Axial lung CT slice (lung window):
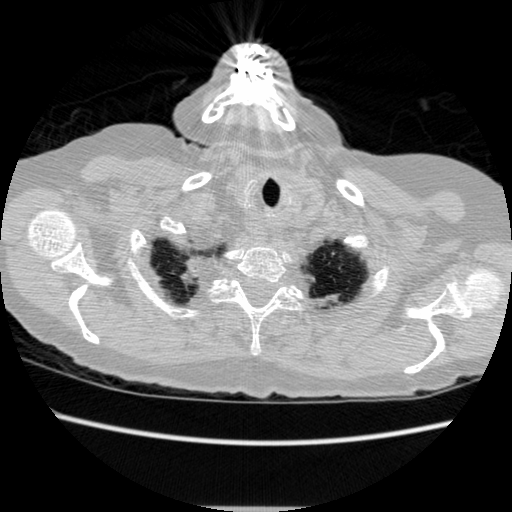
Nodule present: no